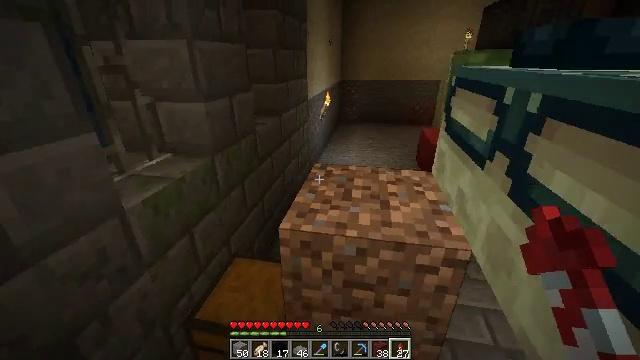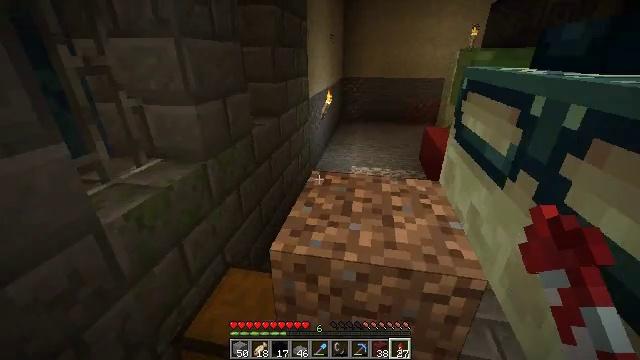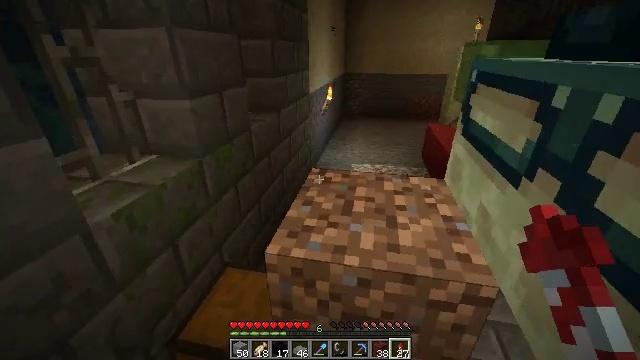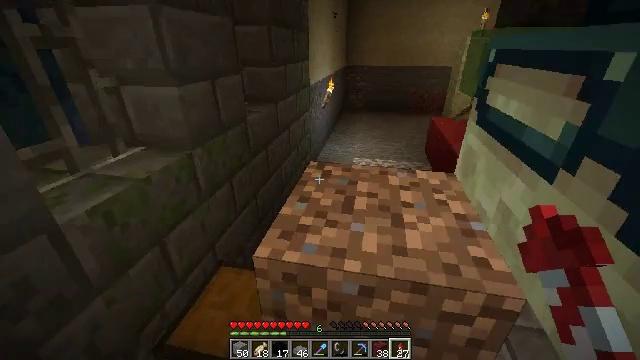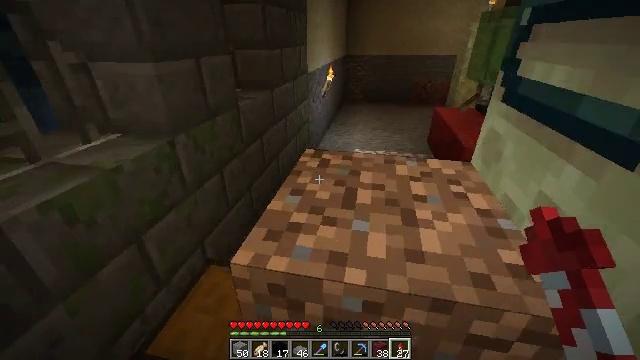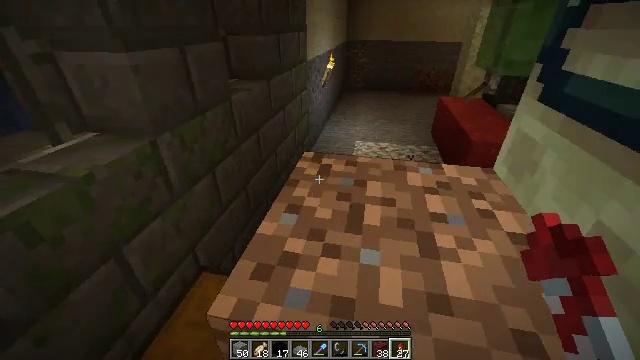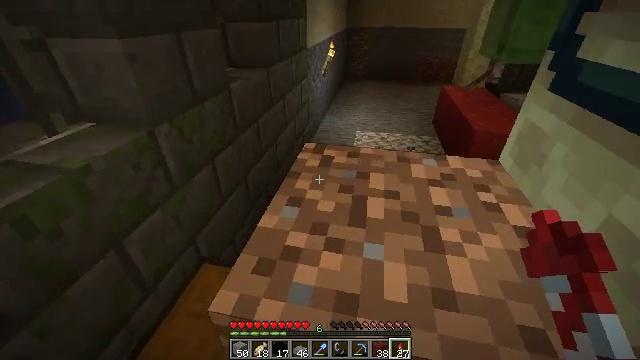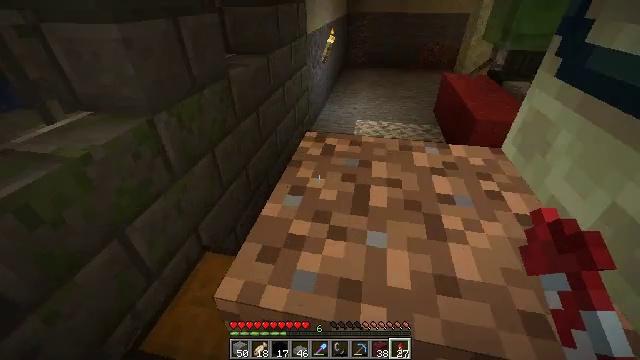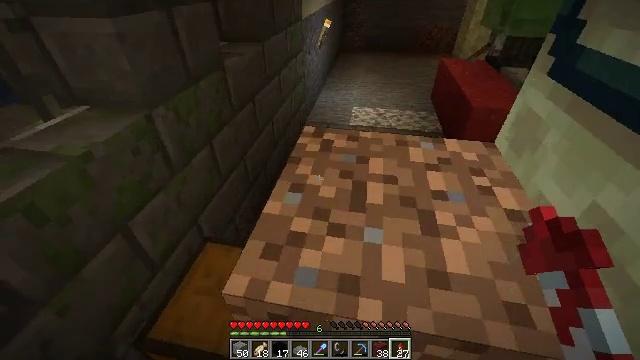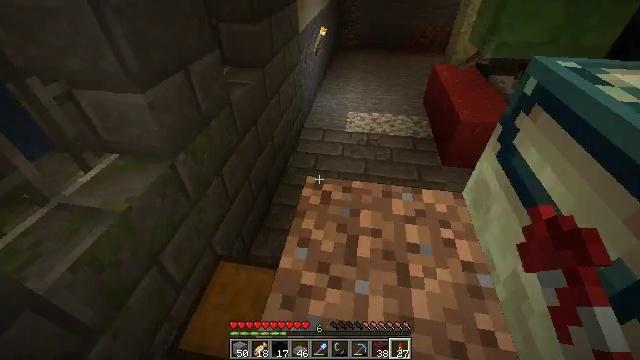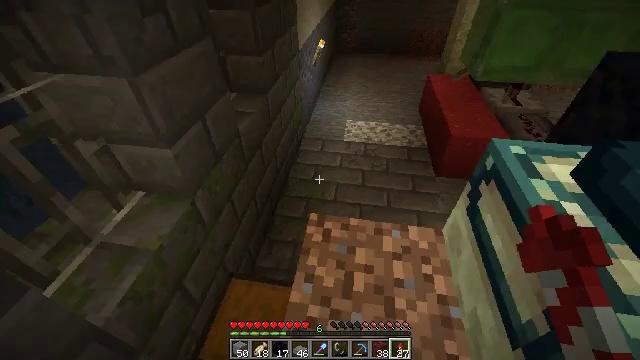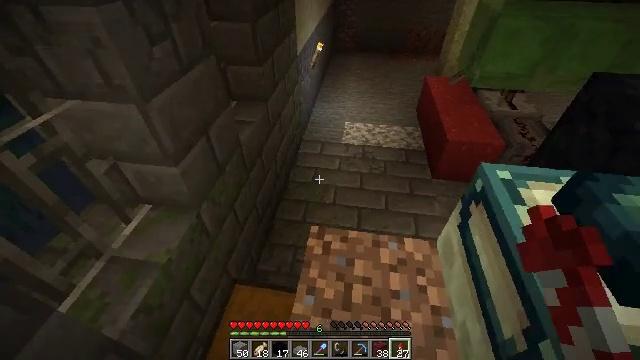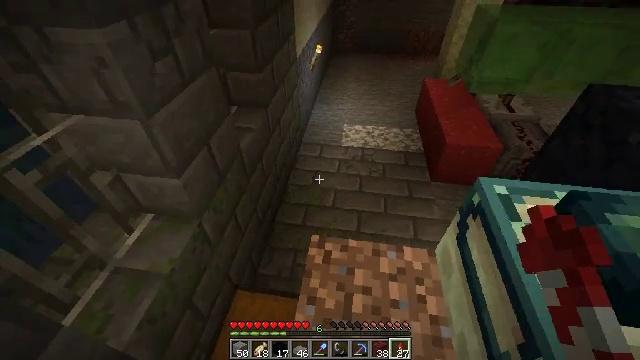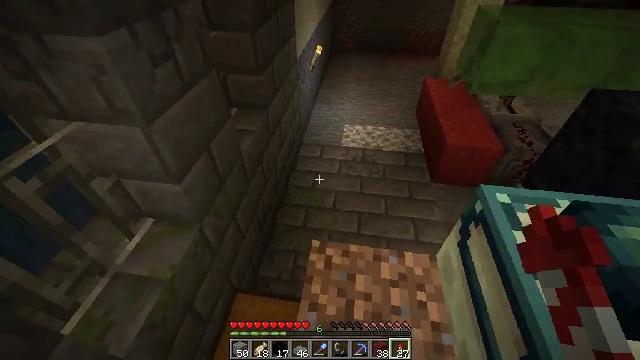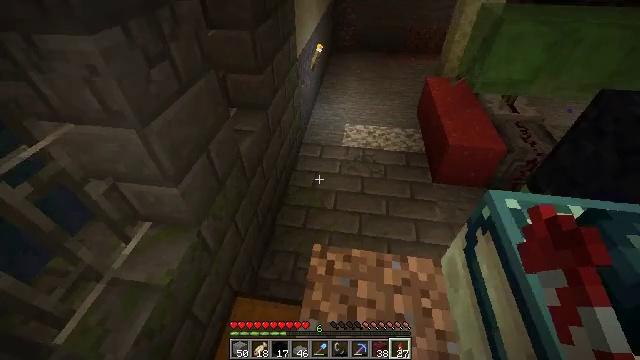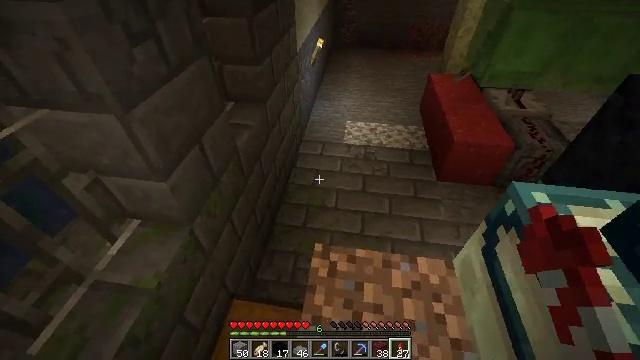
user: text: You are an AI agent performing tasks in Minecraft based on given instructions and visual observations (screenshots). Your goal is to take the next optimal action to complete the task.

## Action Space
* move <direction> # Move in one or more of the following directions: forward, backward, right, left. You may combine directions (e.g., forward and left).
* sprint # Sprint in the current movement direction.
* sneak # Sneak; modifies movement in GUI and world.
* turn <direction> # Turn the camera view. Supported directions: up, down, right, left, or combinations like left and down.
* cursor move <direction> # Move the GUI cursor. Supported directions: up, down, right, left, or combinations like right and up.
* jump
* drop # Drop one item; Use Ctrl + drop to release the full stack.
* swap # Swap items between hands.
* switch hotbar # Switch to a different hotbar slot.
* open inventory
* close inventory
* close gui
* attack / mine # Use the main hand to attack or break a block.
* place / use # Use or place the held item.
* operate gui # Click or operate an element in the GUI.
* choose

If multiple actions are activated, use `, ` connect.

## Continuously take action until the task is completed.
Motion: motion action
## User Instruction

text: Gather black concrete powder from the ground.
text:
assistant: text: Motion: move forward
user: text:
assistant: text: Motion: move forward
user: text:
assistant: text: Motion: move forward, turn down
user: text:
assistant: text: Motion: move forward, turn down
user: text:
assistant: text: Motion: move forward, turn down
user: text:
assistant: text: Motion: turn down
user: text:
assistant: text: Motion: turn down
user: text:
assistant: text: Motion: move forward, turn down, jump
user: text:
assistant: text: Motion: move forward, turn right and down, jump
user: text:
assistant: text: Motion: move forward, turn down, jump
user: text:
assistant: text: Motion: move forward, jump
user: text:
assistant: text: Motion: move forward
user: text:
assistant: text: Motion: move forward
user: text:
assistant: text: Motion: no_op
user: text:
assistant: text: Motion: no_op
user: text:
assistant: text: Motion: no_op
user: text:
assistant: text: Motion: no_op
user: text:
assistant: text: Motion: turn right and up
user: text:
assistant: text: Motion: turn right and up
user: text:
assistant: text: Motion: turn right and up
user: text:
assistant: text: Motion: turn right and up
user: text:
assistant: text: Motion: turn right and up
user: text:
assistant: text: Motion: turn left and up
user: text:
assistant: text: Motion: turn left
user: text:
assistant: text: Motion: no_op
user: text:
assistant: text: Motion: turn right
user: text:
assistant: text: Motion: turn right and down
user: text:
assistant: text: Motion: turn right and down
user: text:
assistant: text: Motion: move forward
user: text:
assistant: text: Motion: move forward